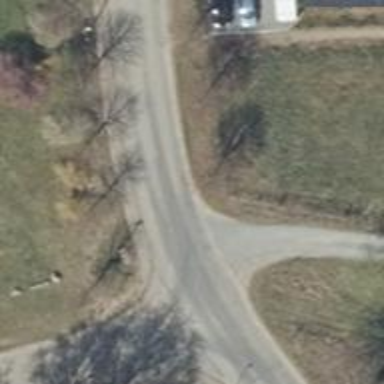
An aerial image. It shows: Asphalt road classified as tertiary.